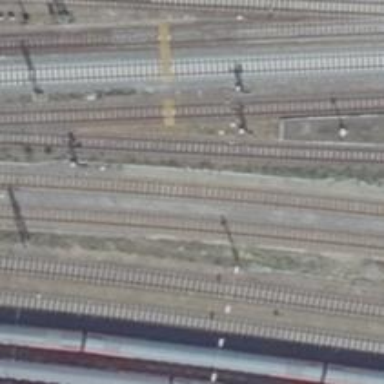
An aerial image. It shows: Railway signal.